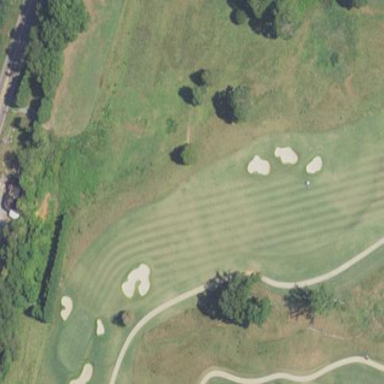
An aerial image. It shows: Golf fairway surrounded by grass.